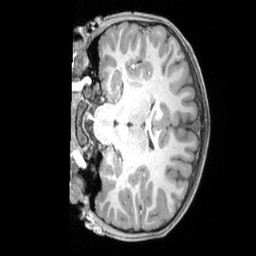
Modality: T1w
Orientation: coronal
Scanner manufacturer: siemens
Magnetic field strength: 3 T
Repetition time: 2.4 s
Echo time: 0.00224 s